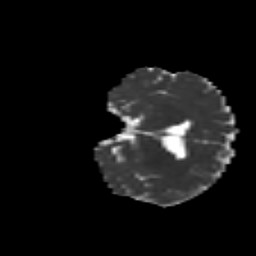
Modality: MD
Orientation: coronal
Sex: male
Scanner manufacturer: siemens
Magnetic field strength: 3 T
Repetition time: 5 s
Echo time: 0.071 s